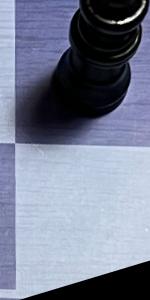
Label: Empty